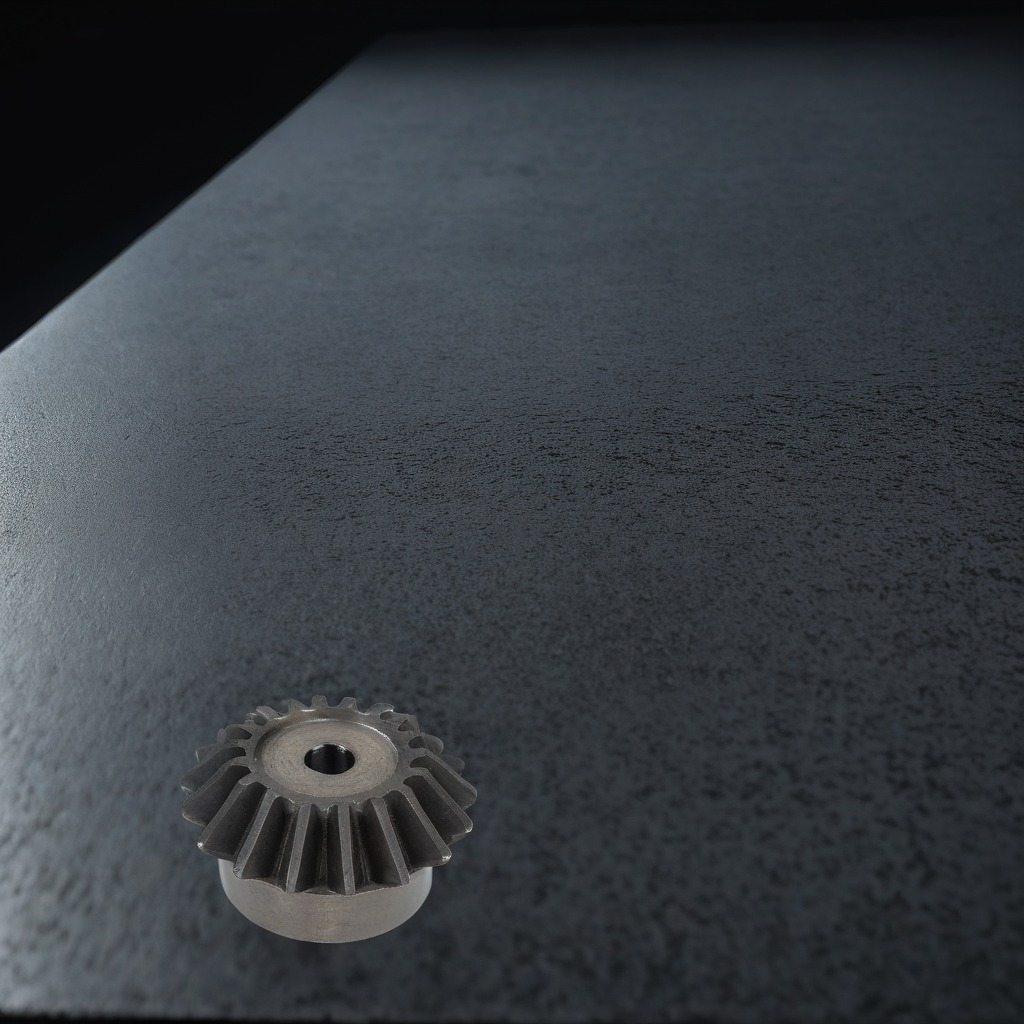
A steel gear with teeth is lying on the clean granite table inside a workshop at night.